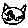
Label: cat